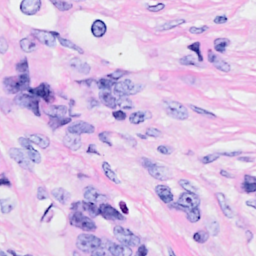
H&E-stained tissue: Breast